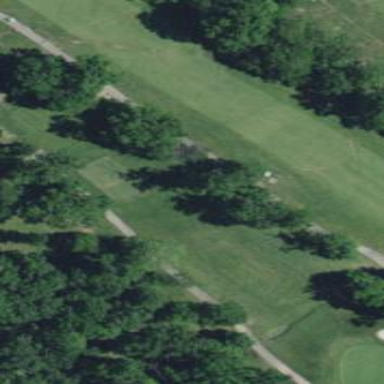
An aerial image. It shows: Grassy area designated as golf fairway.